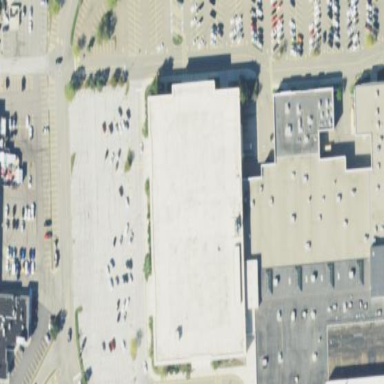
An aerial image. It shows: Department store.